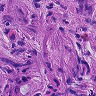
Metastatic tissue present: yes